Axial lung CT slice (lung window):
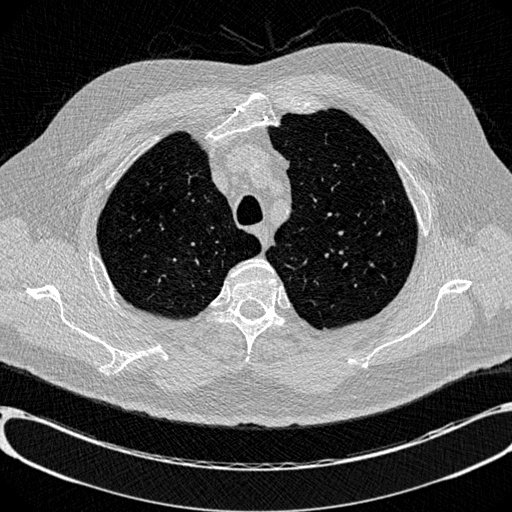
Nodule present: no